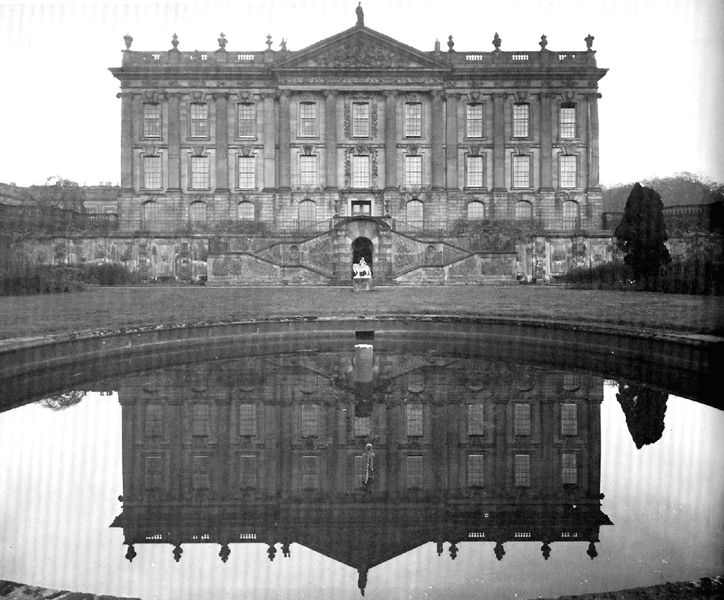
Titel: Derbyshire, Chatsworth
Künstler: William Talman
Standort: (GB England Derbyshire) (EU - GB - England - Derbyshire)
Schlagwörter: baum, himmel, wasser, weiß, see, teich, fenster, grau, schwarz, säulen, dach, gebäude, haus, park, schloss, barock, spiegelung, klassizismus, brunnen, pferd, bassin, skulptur, statue, fassade, italien, giebel, treppe, vasen, tor, foto, eingang, veranda, palast, balustrade, oberfläche, denkmal, schwarzweiss, biedermeier, anwesen, freitreppe, historismus, herrenhaus, tympanon, gieel